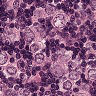
Metastatic tissue present: yes